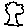
Label: tree